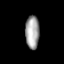
Tissue: lung
Cell type: Endothelial cells
Senescence score: 0.5731
Nuclear area (px): 456
Mean DAPI intensity: 161.018